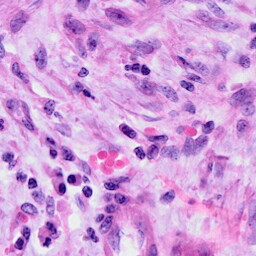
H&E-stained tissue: Cervix